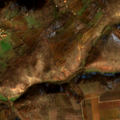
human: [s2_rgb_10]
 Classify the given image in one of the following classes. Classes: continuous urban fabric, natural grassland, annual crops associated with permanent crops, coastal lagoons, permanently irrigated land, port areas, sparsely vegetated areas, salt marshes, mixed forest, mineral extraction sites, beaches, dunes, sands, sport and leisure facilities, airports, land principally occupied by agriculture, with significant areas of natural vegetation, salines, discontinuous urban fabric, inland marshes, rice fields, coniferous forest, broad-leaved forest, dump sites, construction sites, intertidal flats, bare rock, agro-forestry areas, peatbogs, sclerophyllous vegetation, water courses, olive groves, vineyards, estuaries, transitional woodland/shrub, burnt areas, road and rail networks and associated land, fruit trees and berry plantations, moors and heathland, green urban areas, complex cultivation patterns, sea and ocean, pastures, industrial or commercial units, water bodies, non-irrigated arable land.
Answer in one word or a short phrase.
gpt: non-irrigated arable land, land principally occupied by agriculture, with significant areas of natural vegetation, transitional woodland/shrub